Question: I'm new to VBA. I can populate data into a listbox, perform a delete function on the data list. It works well, but once I autofiltered that data, my delete function cannot work anymore on the filtered data.
I'm trying something like this. My column of the listbox is unique ID assign to each row of data. If this unique ID is selected, it should get its corresponding ("H2").offset = "Discarded"
'''
Private Sub DeleteCartonButton_Click()
Dim myindex, index
Dim i As Long
With ListBox1
For i = 0 To .ListCount - 1
If .Selected(i) Then
If IsEmpty(myindex) Then
myindex = Array(i)
ElseIf IsArray(myindex) Then
ReDim Preserve myindex(UBound(myindex) + 1)
myindex(UBound(myindex)) = i
End If
End If
Next
End With
index = Me.ListBox1.List(Me.ListBox1.ListIndex, 0)
If IsEmpty(myindex) Then Exit Sub '~~> if nothing is selected
'~~> update the sheet
With Sheet1
For Each index In myindex
.Range("H2").Offset(index, 0).Value = "Discarded"
Next
End With
'~~> update the ListBox1 display
DoEvents
ListBox1.RowSource = rSource.Address(external:=True)
End Sub
'''

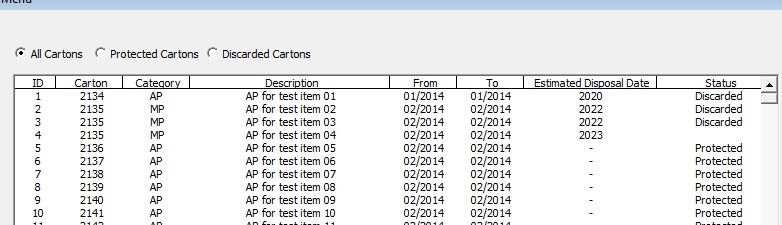
Answer: You said Listbox1 is populated correctly.
Also, you said your ID's are unique.
So try this:
'''
Dim myid As String, rtarget As Range
With Sheet1
For Each index In myindex
myid = Listbox1.List(index, 0)
Set rtarget = .Range("A:A").Find(myid, [a1]) '~~> Assuming ID's in ColA
If Not rtarget Is Nothing Then rtarget.Offset(0,7) = "Discarded"
Set rtarget = Nothing
Next
End With
'''
Not tested so I leave it to you.